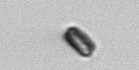
Label: Thalassiosira